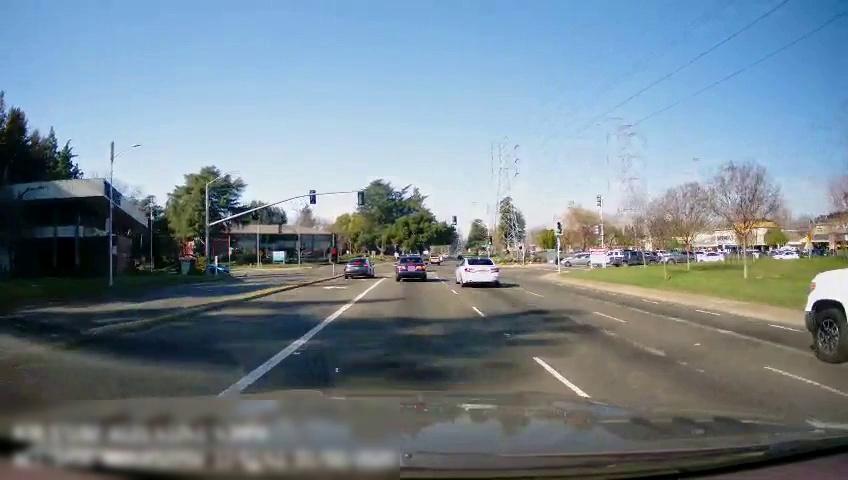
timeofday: Day
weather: Sunny
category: Drivable Space
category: Drivable Space
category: Vehicles | Car
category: Vehicles | Truck
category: Vehicles | Car
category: Vehicles | SUV
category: Vehicles | Truck
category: Vehicles | Car
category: Vehicles | Car
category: Vehicles | Truck
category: Vehicles | Car
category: Vehicles | Car
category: Vehicles | Car
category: Vehicles | Car
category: Vehicles | Car
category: Lanes | Current Lane
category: Lanes | Alternate Lane
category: Lanes | Alternate Lane
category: Lanes | Current Lane
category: Traffic | Lights
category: Traffic | Lights
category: Traffic | Lights
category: Traffic | Lights
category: Traffic | Lights
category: Traffic | Lights
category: Traffic | Lights
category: Traffic | Lights
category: Traffic | Lights